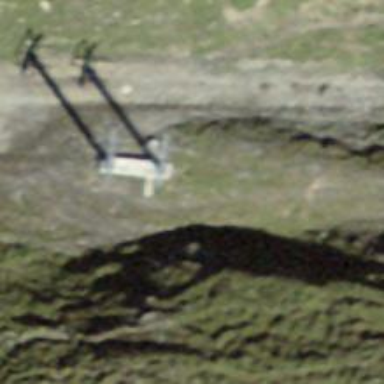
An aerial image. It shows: Pylon used for aerialway.